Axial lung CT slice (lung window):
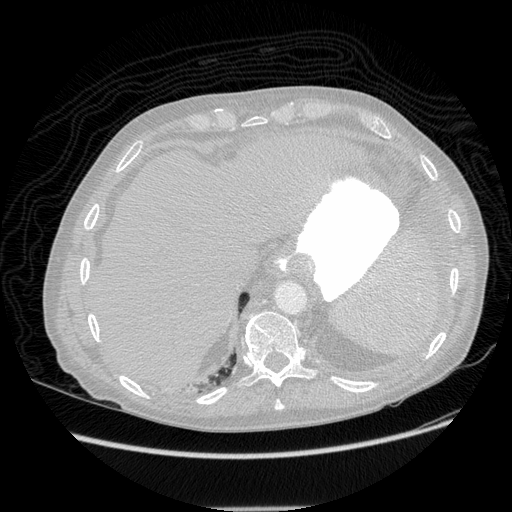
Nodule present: no